Field crop: maize
Growth stage: 2
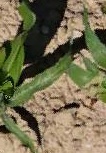
Species: maize